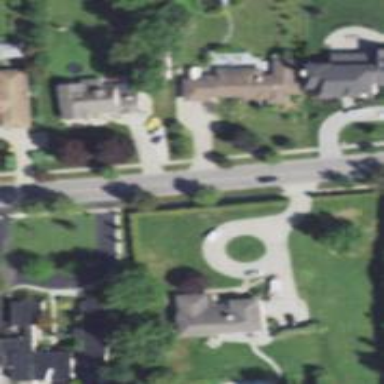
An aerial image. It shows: Turning loop on the road.